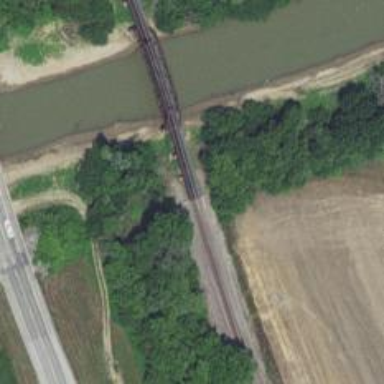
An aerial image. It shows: Bridge over railway line.